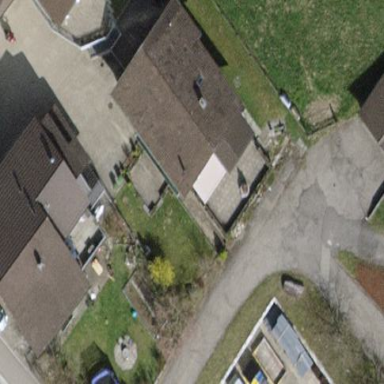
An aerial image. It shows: Detached building.